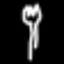
Label: fork